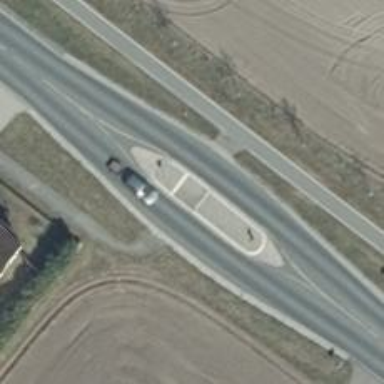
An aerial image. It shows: Primary highway with traffic island for traffic calming.